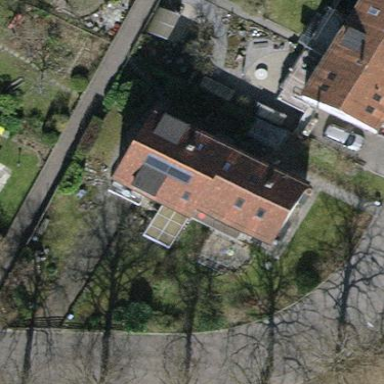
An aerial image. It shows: Building with tiled roof.